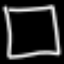
Label: square